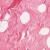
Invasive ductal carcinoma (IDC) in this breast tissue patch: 0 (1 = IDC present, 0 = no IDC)